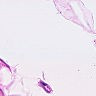
Metastatic tissue present: no